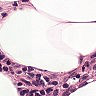
Metastatic tissue present: no